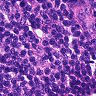
Metastatic tissue present: no